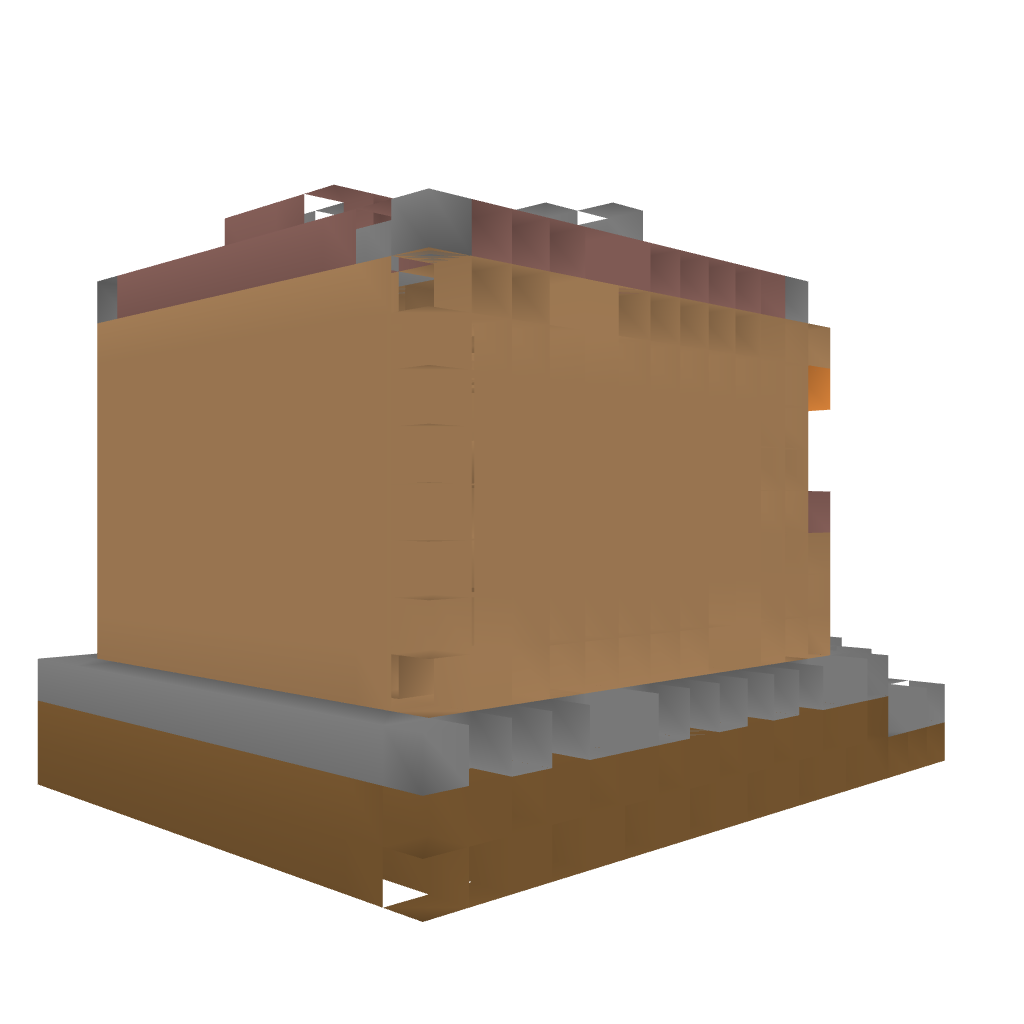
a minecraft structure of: Small Tavern bad low quality